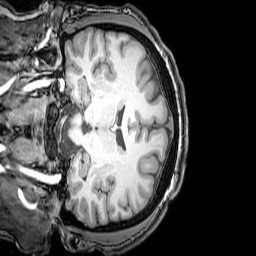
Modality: T1w
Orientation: coronal
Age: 26
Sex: male
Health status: healthy
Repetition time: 0.081 s
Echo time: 0.037 s